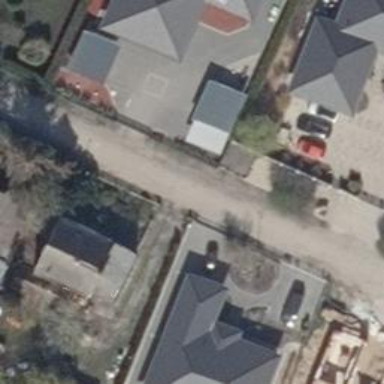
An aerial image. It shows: Residential road with compacted surface.